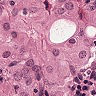
Metastatic tissue present: yes